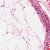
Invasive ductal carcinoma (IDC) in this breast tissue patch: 0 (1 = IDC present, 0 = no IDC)